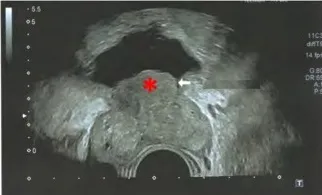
After surgery This picture represents the face. And after We find a 62 g prostate with median lobe protruding into the bladder (*) before surgery that stayed after with a major decrease of prostate volume (30 g). TRUS, transrectal ultrasound.
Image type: radiology (ultrasound)